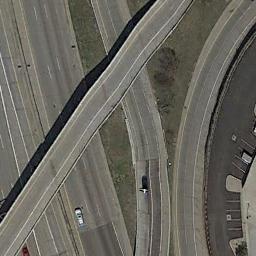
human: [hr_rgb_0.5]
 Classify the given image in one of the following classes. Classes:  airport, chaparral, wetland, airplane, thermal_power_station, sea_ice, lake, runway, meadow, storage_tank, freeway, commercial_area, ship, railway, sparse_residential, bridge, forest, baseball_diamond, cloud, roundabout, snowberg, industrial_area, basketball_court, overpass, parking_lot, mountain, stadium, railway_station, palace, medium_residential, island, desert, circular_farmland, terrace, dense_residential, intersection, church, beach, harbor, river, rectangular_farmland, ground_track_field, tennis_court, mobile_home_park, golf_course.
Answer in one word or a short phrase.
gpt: overpass